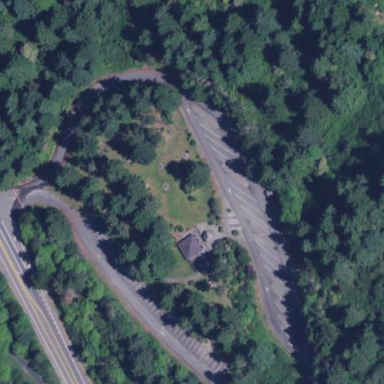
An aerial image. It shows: Rest area along the road.